Question: I want to place a ImageView at top left corner when runtime, but it does not work.
This is my layout and code:
'''
<RelativeLayout xmlns:android="http://schemas.android.com/apk/res/android"
xmlns:tools="http://schemas.android.com/tools" android:layout_width="fill_parent"
android:id="@+id/layout_main"
android:layout_height="fill_parent" tools:context=".Main">
</RelativeLayout>
'''
This is code:
'''
RelativeLayout layout = (RelativeLayout)findViewById(R.id.layout_main);
ImageView imageView =new ImageView(getApplicationContext());
imageView.setImageResource(R.drawable.green_apple);
imageView.setScaleX(0.3f);
imageView.setScaleY(0.3f);
imageView.setLeft(0);
imageView.setTop(0);
layout.addView(imageView);
'''
I also tried:
'''
RelativeLayout layout = (RelativeLayout)findViewById(R.id.layout_main);
ImageView imageView =new ImageView(getApplicationContext());
imageView.setImageResource(R.drawable.green_apple);
imageView.setScaleX(0.3f);
imageView.setScaleY(0.3f);
imageView.setX(0);
imageView.setY(0);
layout.addView(imageView);
'''
And:
'''
RelativeLayout layout = (RelativeLayout)findViewById(R.id.layout_main);
ImageView imageView =new ImageView(getApplicationContext());
imageView.setImageResource(R.drawable.green_apple);
imageView.setScaleX(0.3f);
imageView.setScaleY(0.3f);
layout.addView(imageView);
set = new AnimatorSet();
ObjectAnimator aniX = ObjectAnimator.ofFloat(imageView, "x", 0);
aniX.setDuration(100);
ObjectAnimator aniY = ObjectAnimator.ofFloat(imageView, "y", 0);
aniY.setDuration(100);
set.playTogether(aniX, aniY);
set.start()
'''
But same result, this is my result:
Always have large space to Top and Left screen, Although I set 0,0. I also try set height and width of screen, it fly out of screen. I don't know why.
Thank you very much for anyone can explain and how to help me fix it
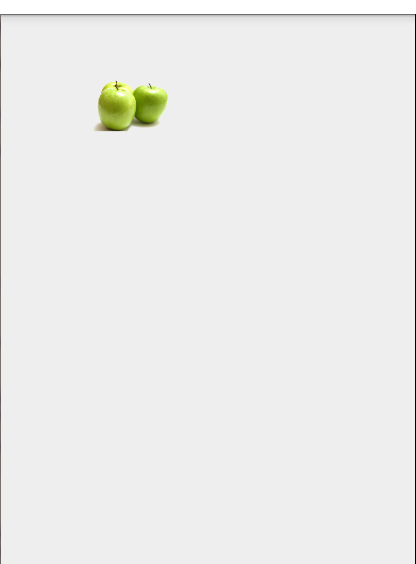
Answer: That is because you use setScaleX and setScaleY, so try the code below:
'''
final ImageView iv = new ImageView(context);
iv.setImageResource(R.drawable.green_apple);
rl.addView(iv);
iv.getViewTreeObserver().addOnPreDrawListener(new OnPreDrawListener() {
@Override
public boolean onPreDraw() {
iv.getViewTreeObserver().removeOnPreDrawListener(this);
int w = (int) (iv.getWidth() * 0.3);
int h = (int) (iv.getHeight() * 0.3);
RelativeLayout.LayoutParams rlp = new RelativeLayout.LayoutParams(w, h);
iv.setLayoutParams(rlp);
return true;
}
});
'''